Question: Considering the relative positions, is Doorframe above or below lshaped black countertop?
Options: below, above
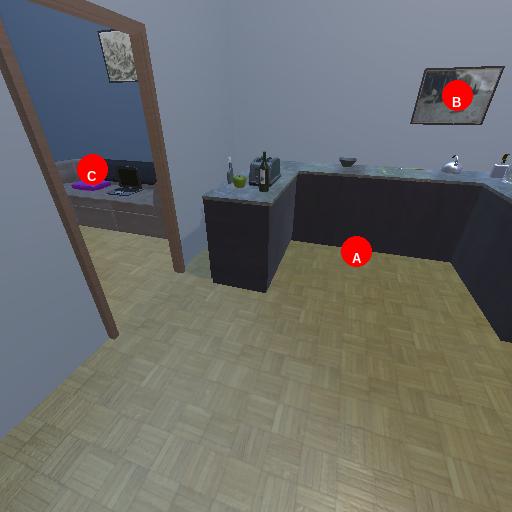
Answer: below